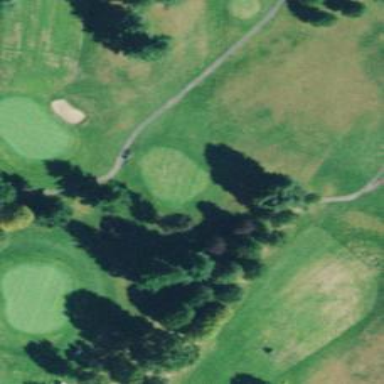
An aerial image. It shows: Grassy area designated as golf tee.